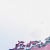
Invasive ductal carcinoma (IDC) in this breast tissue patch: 0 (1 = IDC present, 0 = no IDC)